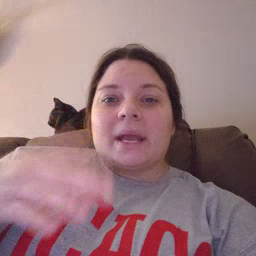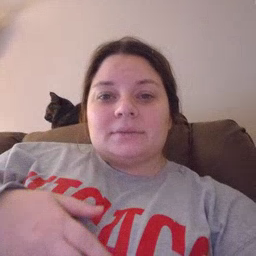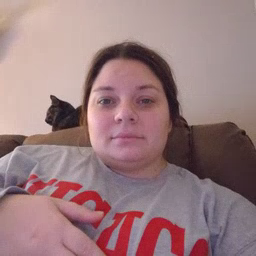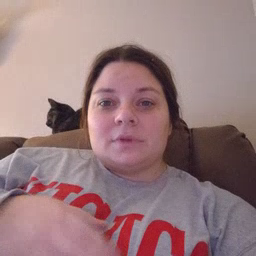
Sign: wait